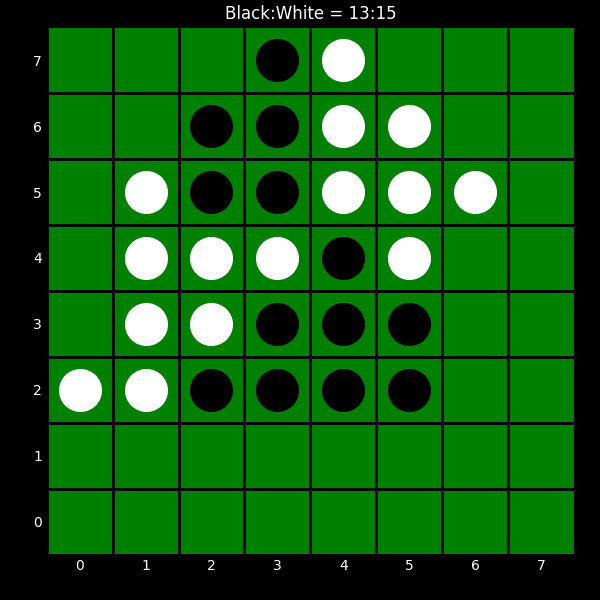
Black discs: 13
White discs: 15